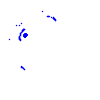
Particle: kaon